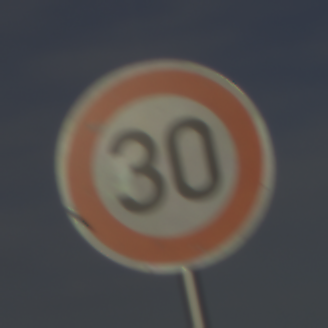
Verkehrszeichen: Geschwindigkeit30
Umgebung: Outdoor, Suburban
Tageszeit: MorningAfternoon
Wetter: PartlyCloudy
Licht: Natural
Jahreszeit: NotSpecified
Kontrast: HighContrast